Question: Please advise on how should I approach implementing the following layout using Xcode's Auto Layout?
The idea here is that 'redView' and all 'blueViews' are all perfect squares with equal spacing.
I was only able to create working version with the 'redView' and 2 vertical 'blueView' without the bottom 3 'blueViews'.

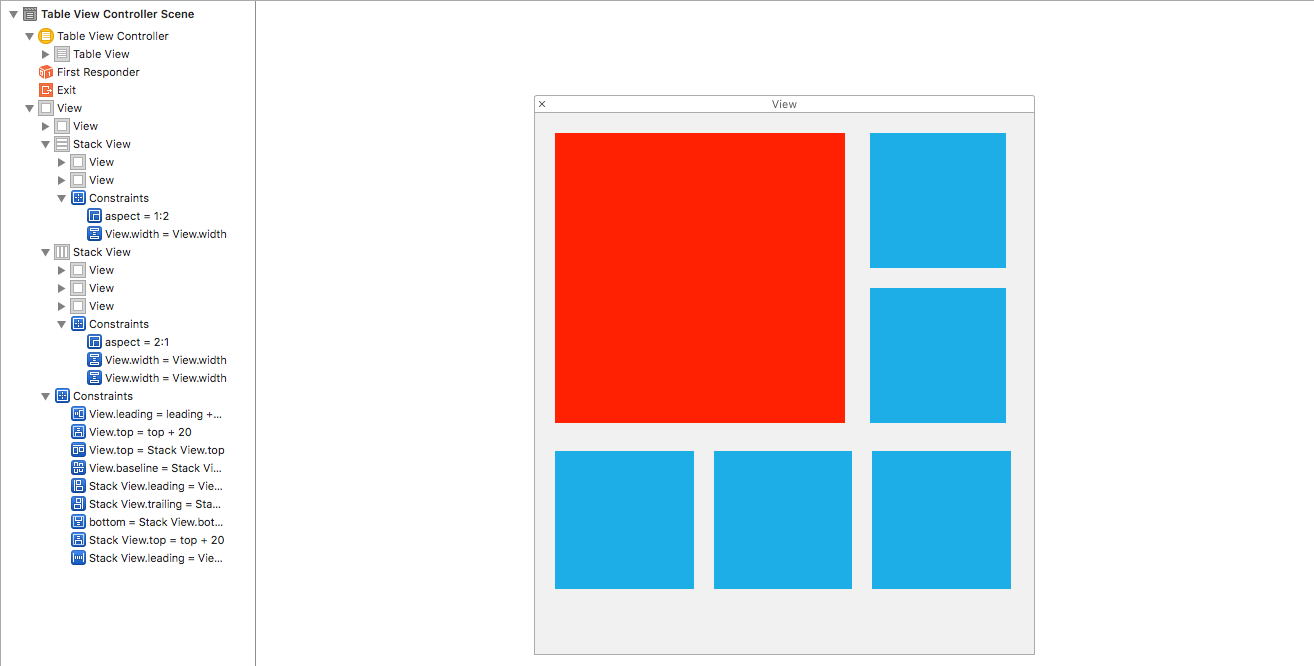
Answer: <URL>
---
Here is how I would approach it.
1. First create the big yellow square. Give it an aspect ratio of 1:1. Add a constraint to center it horizontally in the view. Give it leading edge and top edge constraints.
2. Add view B. Give it an aspect ratio of 1:1. Align it with the top edge and trailing edge of the yellow square.
3. Add view C. Align it to the trailing edge of yellow and center it vertically in yellow. Add equal width and equal constraints to view B. Give it a vertical space of 16 from view B.
4. Add view F. Align it to the trailing edge and bottom edge of yellow. Give it equal width and height of view C.
5. Add view E. Align it to the bottom edge of yellow. Center it horizontally in yellow. Give it equal width and height to F.
6. Add view D. Align it to the leading edge and bottom edge of yellow. Give it equal width and height to E.
7. Add view A. Give it aspect 1:1. Align it to leading edge of yellow and top edge of yellow. Align its bottom edge with bottom edge of C.
8. Change background color of yellow to clear.
That will do it. The yellow square will resize for all devices, and the red and blue squares will be sized accordingly. You can change the distance constraint between views 'B' and 'C' and all gaps will adjust automatically, which makes this easy to adjust for the desired look.
---
Here is an example running in the simulator. I hooked up the slider to change the value of the 'constant' for the constraint setting the distance between views 'B' and 'C'.
<URL>